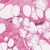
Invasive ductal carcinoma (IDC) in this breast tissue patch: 0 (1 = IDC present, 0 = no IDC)